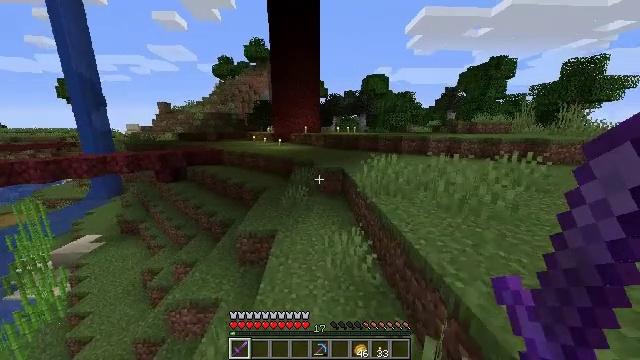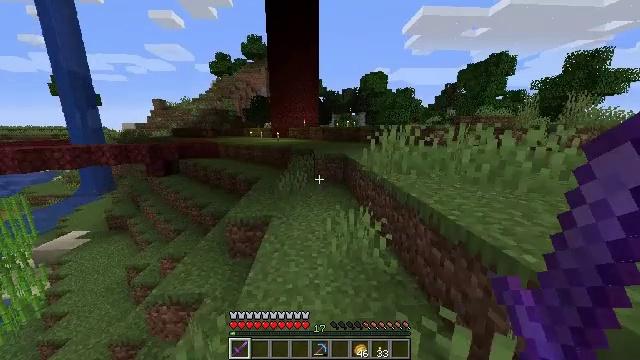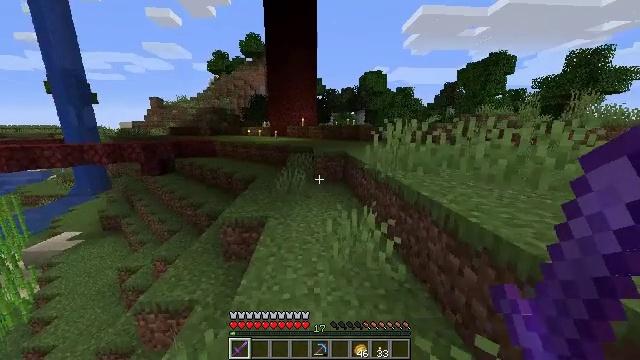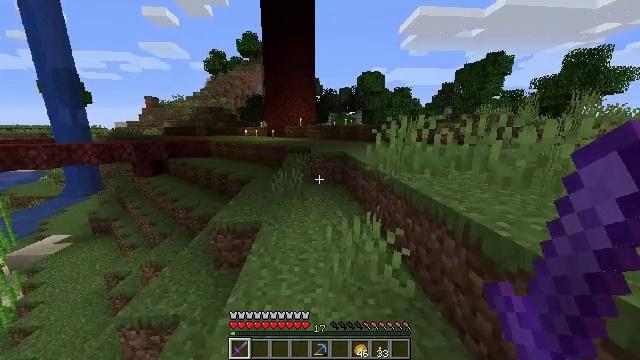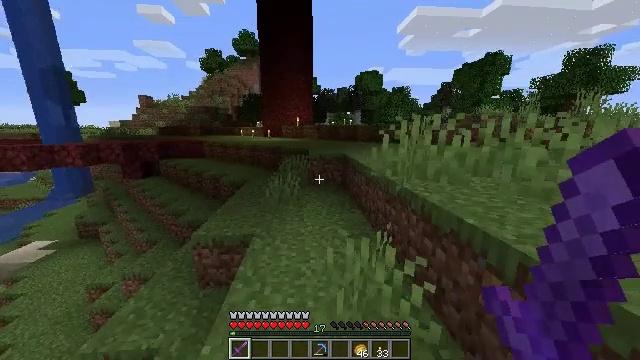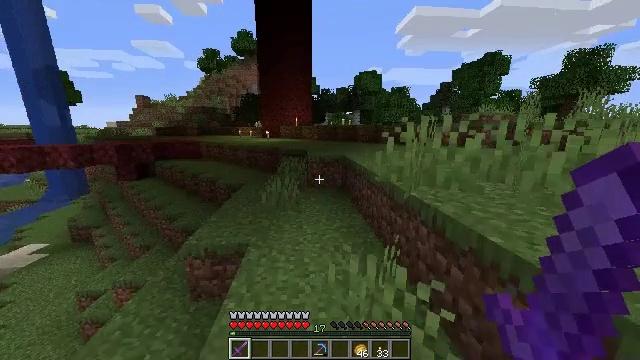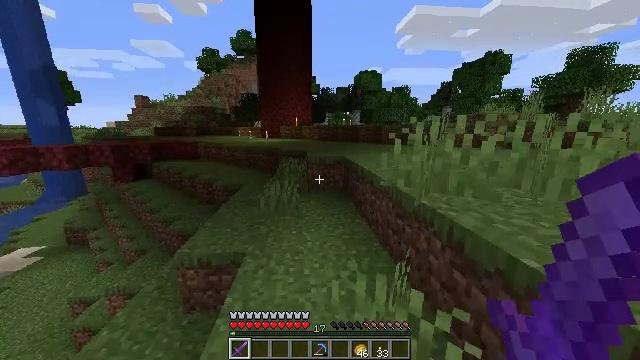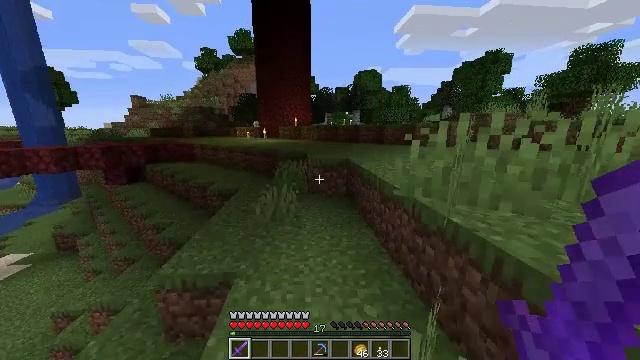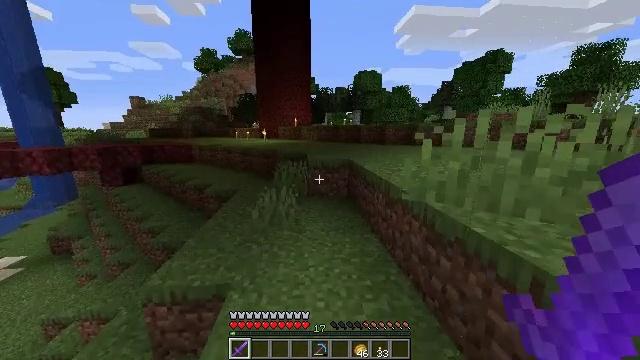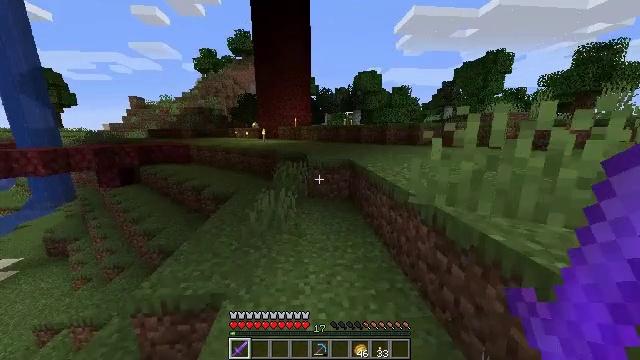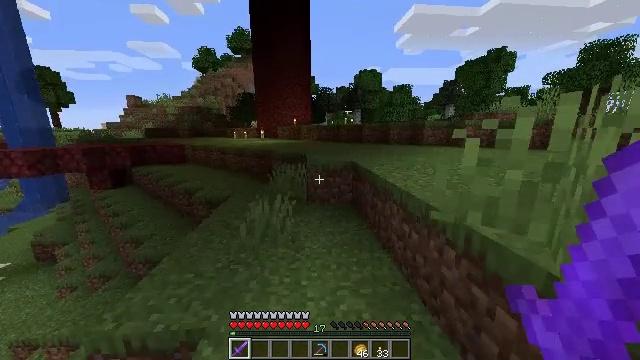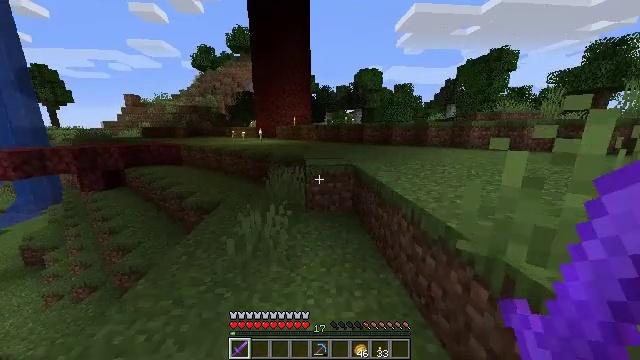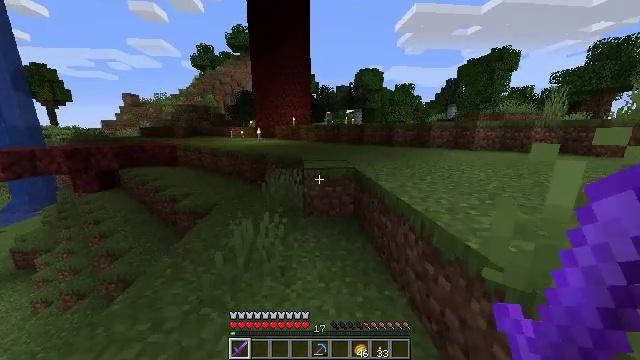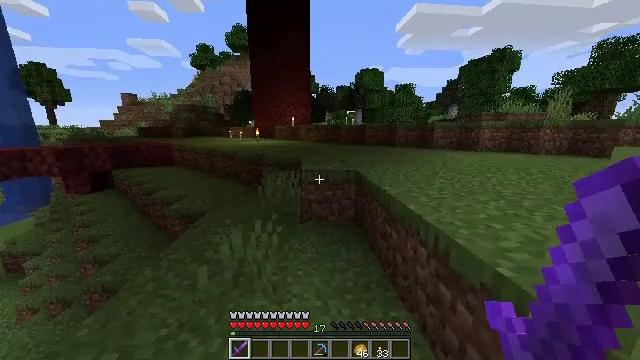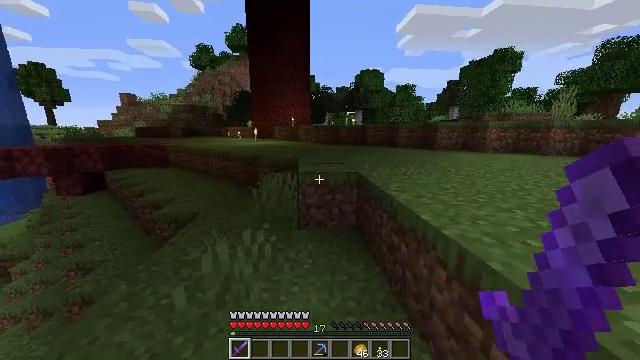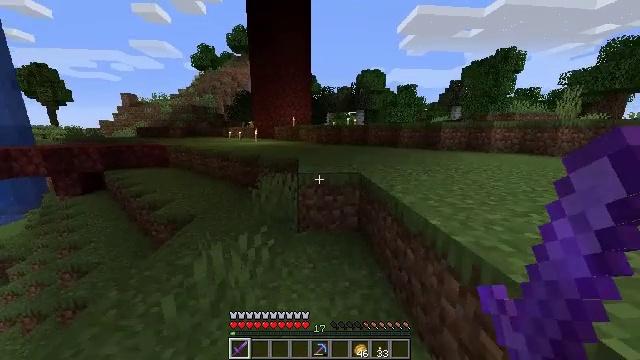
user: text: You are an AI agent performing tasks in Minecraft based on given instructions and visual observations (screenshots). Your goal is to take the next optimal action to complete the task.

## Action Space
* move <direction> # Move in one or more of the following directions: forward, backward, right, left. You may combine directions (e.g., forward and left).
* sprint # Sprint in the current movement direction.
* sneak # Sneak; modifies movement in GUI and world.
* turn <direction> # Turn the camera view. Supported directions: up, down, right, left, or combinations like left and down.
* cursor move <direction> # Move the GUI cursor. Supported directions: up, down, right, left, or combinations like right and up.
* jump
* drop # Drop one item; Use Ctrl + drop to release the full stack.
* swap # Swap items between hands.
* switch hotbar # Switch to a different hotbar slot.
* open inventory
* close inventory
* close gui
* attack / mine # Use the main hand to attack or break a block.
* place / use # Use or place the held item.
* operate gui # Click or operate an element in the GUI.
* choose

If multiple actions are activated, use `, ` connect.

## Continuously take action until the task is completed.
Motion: motion action
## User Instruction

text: Kill a zombie.
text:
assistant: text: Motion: move forward
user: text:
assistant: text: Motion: move forward
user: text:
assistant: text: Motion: move forward
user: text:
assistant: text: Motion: move forward
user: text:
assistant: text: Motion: move forward
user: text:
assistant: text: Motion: move forward
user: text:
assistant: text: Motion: move forward
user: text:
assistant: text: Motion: move forward
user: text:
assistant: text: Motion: move forward
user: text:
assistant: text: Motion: move forward
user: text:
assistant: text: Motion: move forward
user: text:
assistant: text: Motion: move forward
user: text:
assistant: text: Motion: move forward
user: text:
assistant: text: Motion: move forward
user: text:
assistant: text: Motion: move forward
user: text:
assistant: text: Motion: move forward
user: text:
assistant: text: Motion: move forward, turn left
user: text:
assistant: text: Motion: move forward
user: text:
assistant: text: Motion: move forward
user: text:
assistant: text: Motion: move forward, jump
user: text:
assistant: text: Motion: move forward, jump
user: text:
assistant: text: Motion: move forward, jump
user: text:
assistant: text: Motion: move forward, jump
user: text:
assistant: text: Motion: move forward, jump
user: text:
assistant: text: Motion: move forward, jump
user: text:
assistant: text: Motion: move forward
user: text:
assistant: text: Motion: move forward
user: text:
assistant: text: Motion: move forward
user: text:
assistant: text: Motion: move forward
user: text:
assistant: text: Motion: move forward